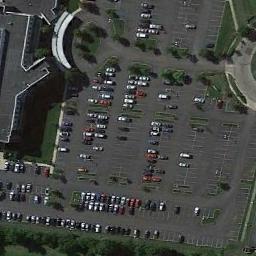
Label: parking_lot